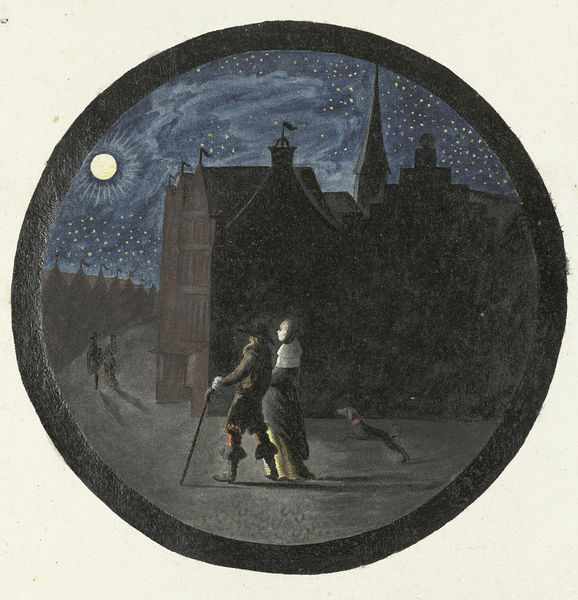
Titel: Wandelend paar bij maanlicht
Künstler: Gesina ter Borch
Standort: Amsterdam
Institution: Rijksmuseum
Schlagwörter: dunkel, mann, kirchturm, menschen, stadt, frau, nacht, gebäude, haus, hund, gespräch, leute, häuser, kirche, paar, personen, kreis, rund, stock, turm, liebe, platz, mond, spaziergang, scheibe, sterne, sternenhimmel, spazierstock, springen, anblick, marktplatz, zelte, romanze